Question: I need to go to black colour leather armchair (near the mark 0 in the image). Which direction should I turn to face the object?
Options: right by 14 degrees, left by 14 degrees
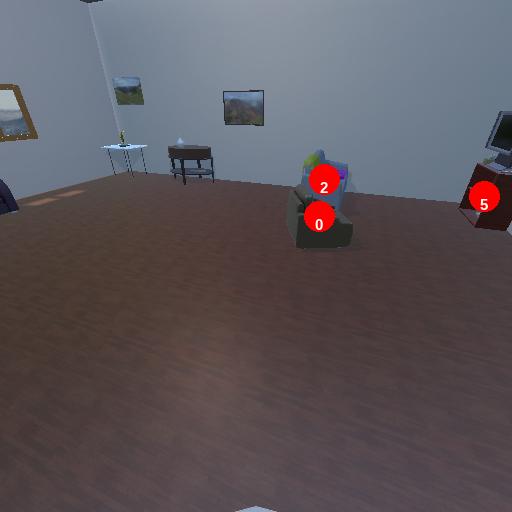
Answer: right by 14 degrees